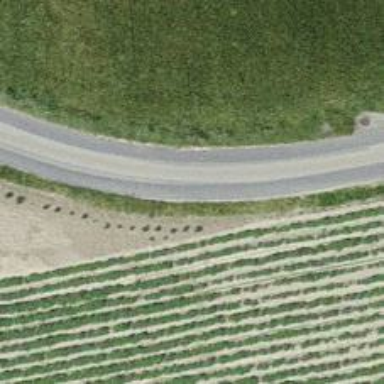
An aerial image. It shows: Unclassified road with paved surface.